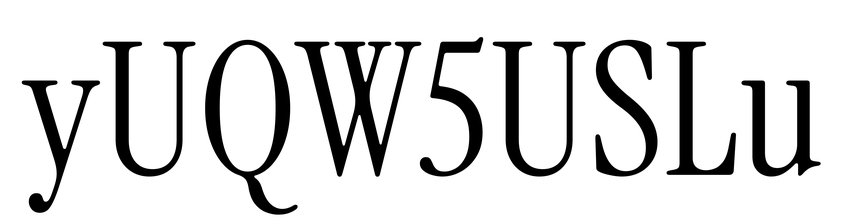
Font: InstrumentSerif-Regular